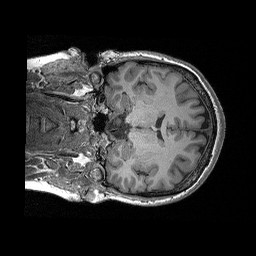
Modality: T1w
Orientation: coronal
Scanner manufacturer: siemens
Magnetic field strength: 3 T
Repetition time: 2.3 s
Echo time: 0.00298 s